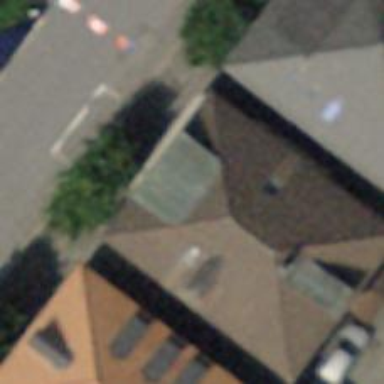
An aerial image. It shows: Convenience shop.